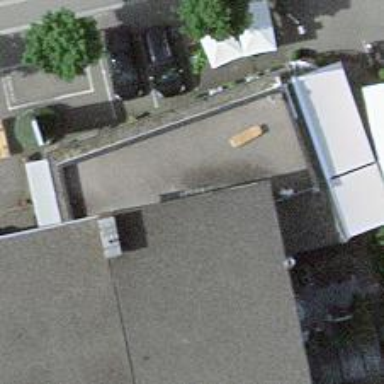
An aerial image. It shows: Restaurant.